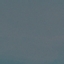
Land use / land cover class: SeaLake